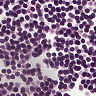
Metastatic tissue present: no